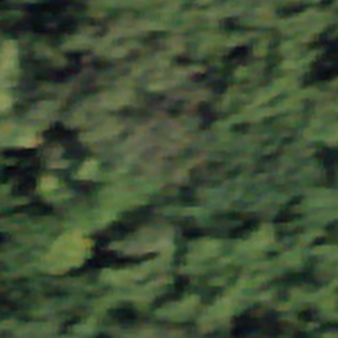
Label: other